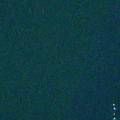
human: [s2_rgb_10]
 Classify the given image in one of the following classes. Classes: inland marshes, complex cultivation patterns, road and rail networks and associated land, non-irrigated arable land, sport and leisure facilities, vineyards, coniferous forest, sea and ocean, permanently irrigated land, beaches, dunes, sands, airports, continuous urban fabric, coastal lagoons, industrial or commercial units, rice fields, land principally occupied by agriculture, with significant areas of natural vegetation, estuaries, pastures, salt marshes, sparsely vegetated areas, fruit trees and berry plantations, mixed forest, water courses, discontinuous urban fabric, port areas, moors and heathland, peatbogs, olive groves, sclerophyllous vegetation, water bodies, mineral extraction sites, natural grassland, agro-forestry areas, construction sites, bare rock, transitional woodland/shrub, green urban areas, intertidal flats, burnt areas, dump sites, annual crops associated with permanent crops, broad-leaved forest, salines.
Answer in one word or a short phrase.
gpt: sea and ocean